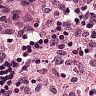
Metastatic tissue present: no